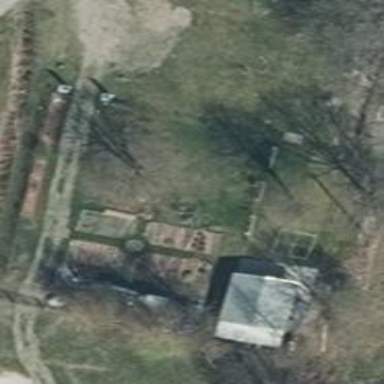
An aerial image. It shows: Community garden providing leisure land.